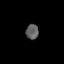
Tissue: lung
Cell type: Endothelial cells
Senescence score: 0.6985
Nuclear area (px): 187
Mean DAPI intensity: 94.16